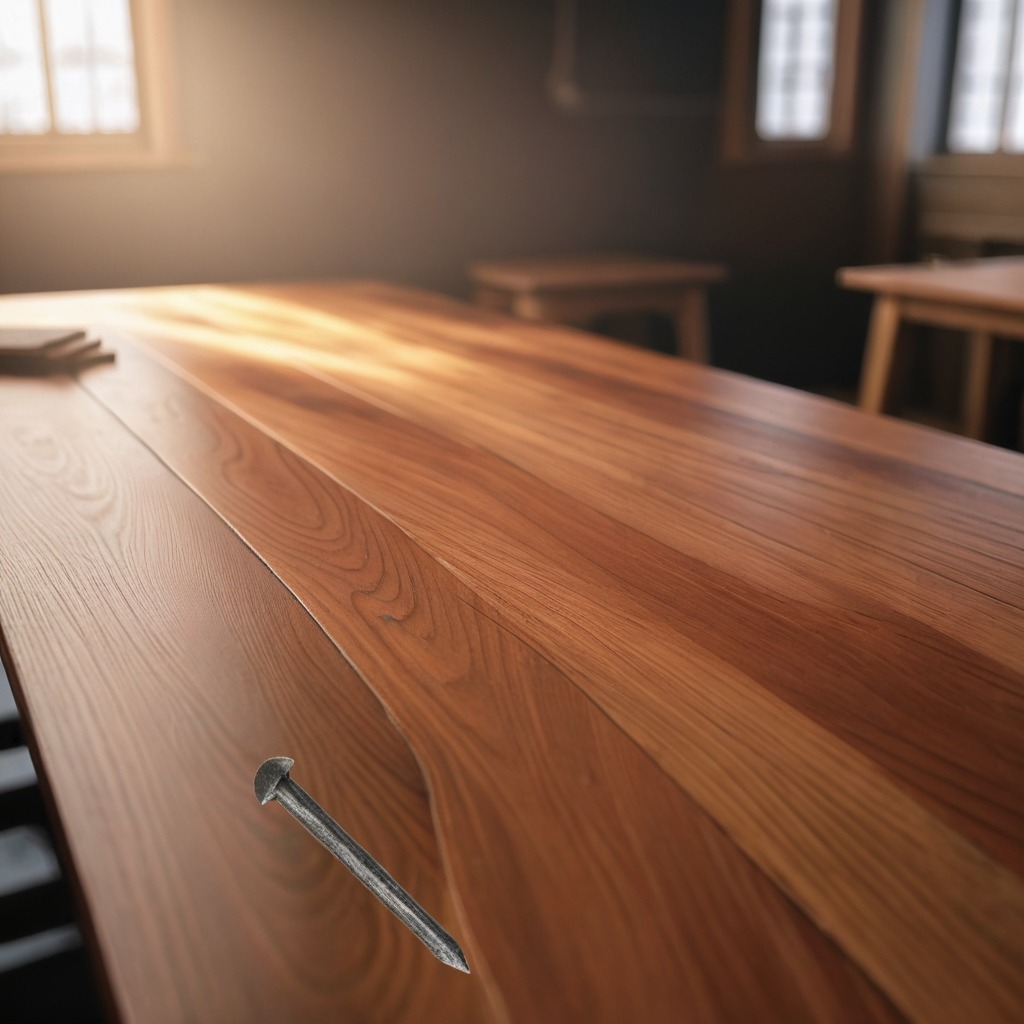
A nail lying on a wooden table in a carpentry studio